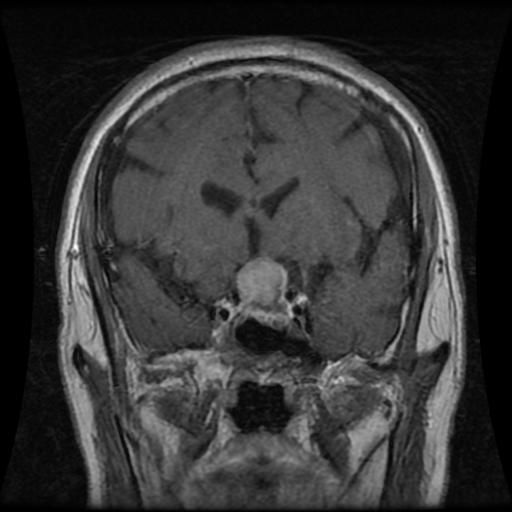
Label: pituitary